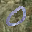
Label: 0